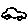
Label: car